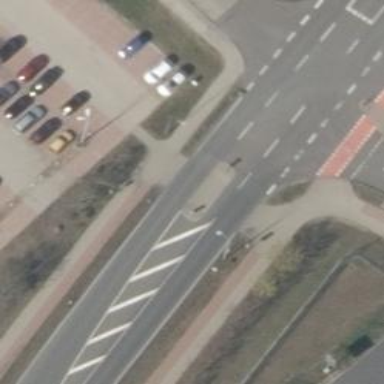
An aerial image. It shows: Island crossing on the road.